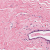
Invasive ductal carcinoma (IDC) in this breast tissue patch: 0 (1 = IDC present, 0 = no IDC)